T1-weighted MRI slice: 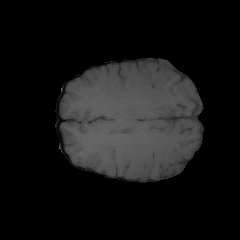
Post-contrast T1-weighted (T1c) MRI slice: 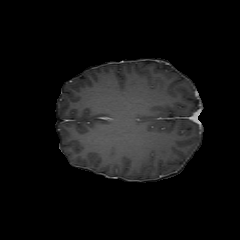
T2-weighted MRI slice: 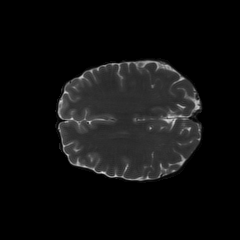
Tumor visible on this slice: no